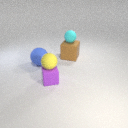
small purple rubber cube in front of large blue rubber sphere